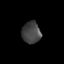
Tissue: prostate
Cell type: Epithelial cells
Senescence score: 0.3504
Nuclear area (px): 400
Mean DAPI intensity: 67.89